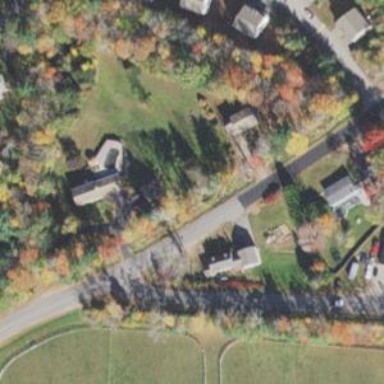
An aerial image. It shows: Driveway.